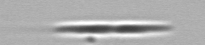
Label: pennate_Pseudo-nitzschia